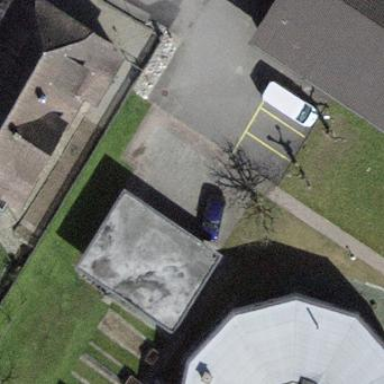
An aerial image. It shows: Garage building.